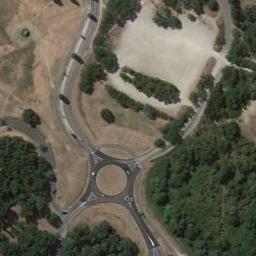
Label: roundabout